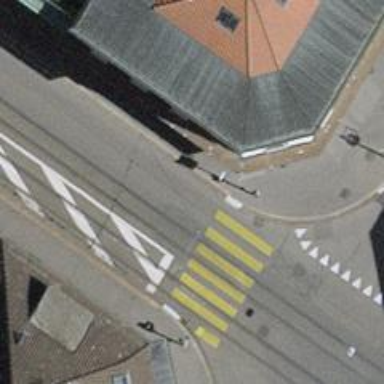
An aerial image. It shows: Crossing for trams on the railway.